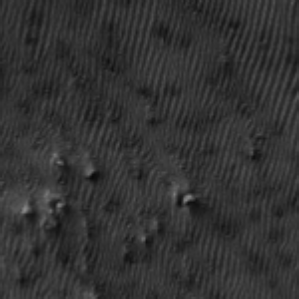
Label: frost